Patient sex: F
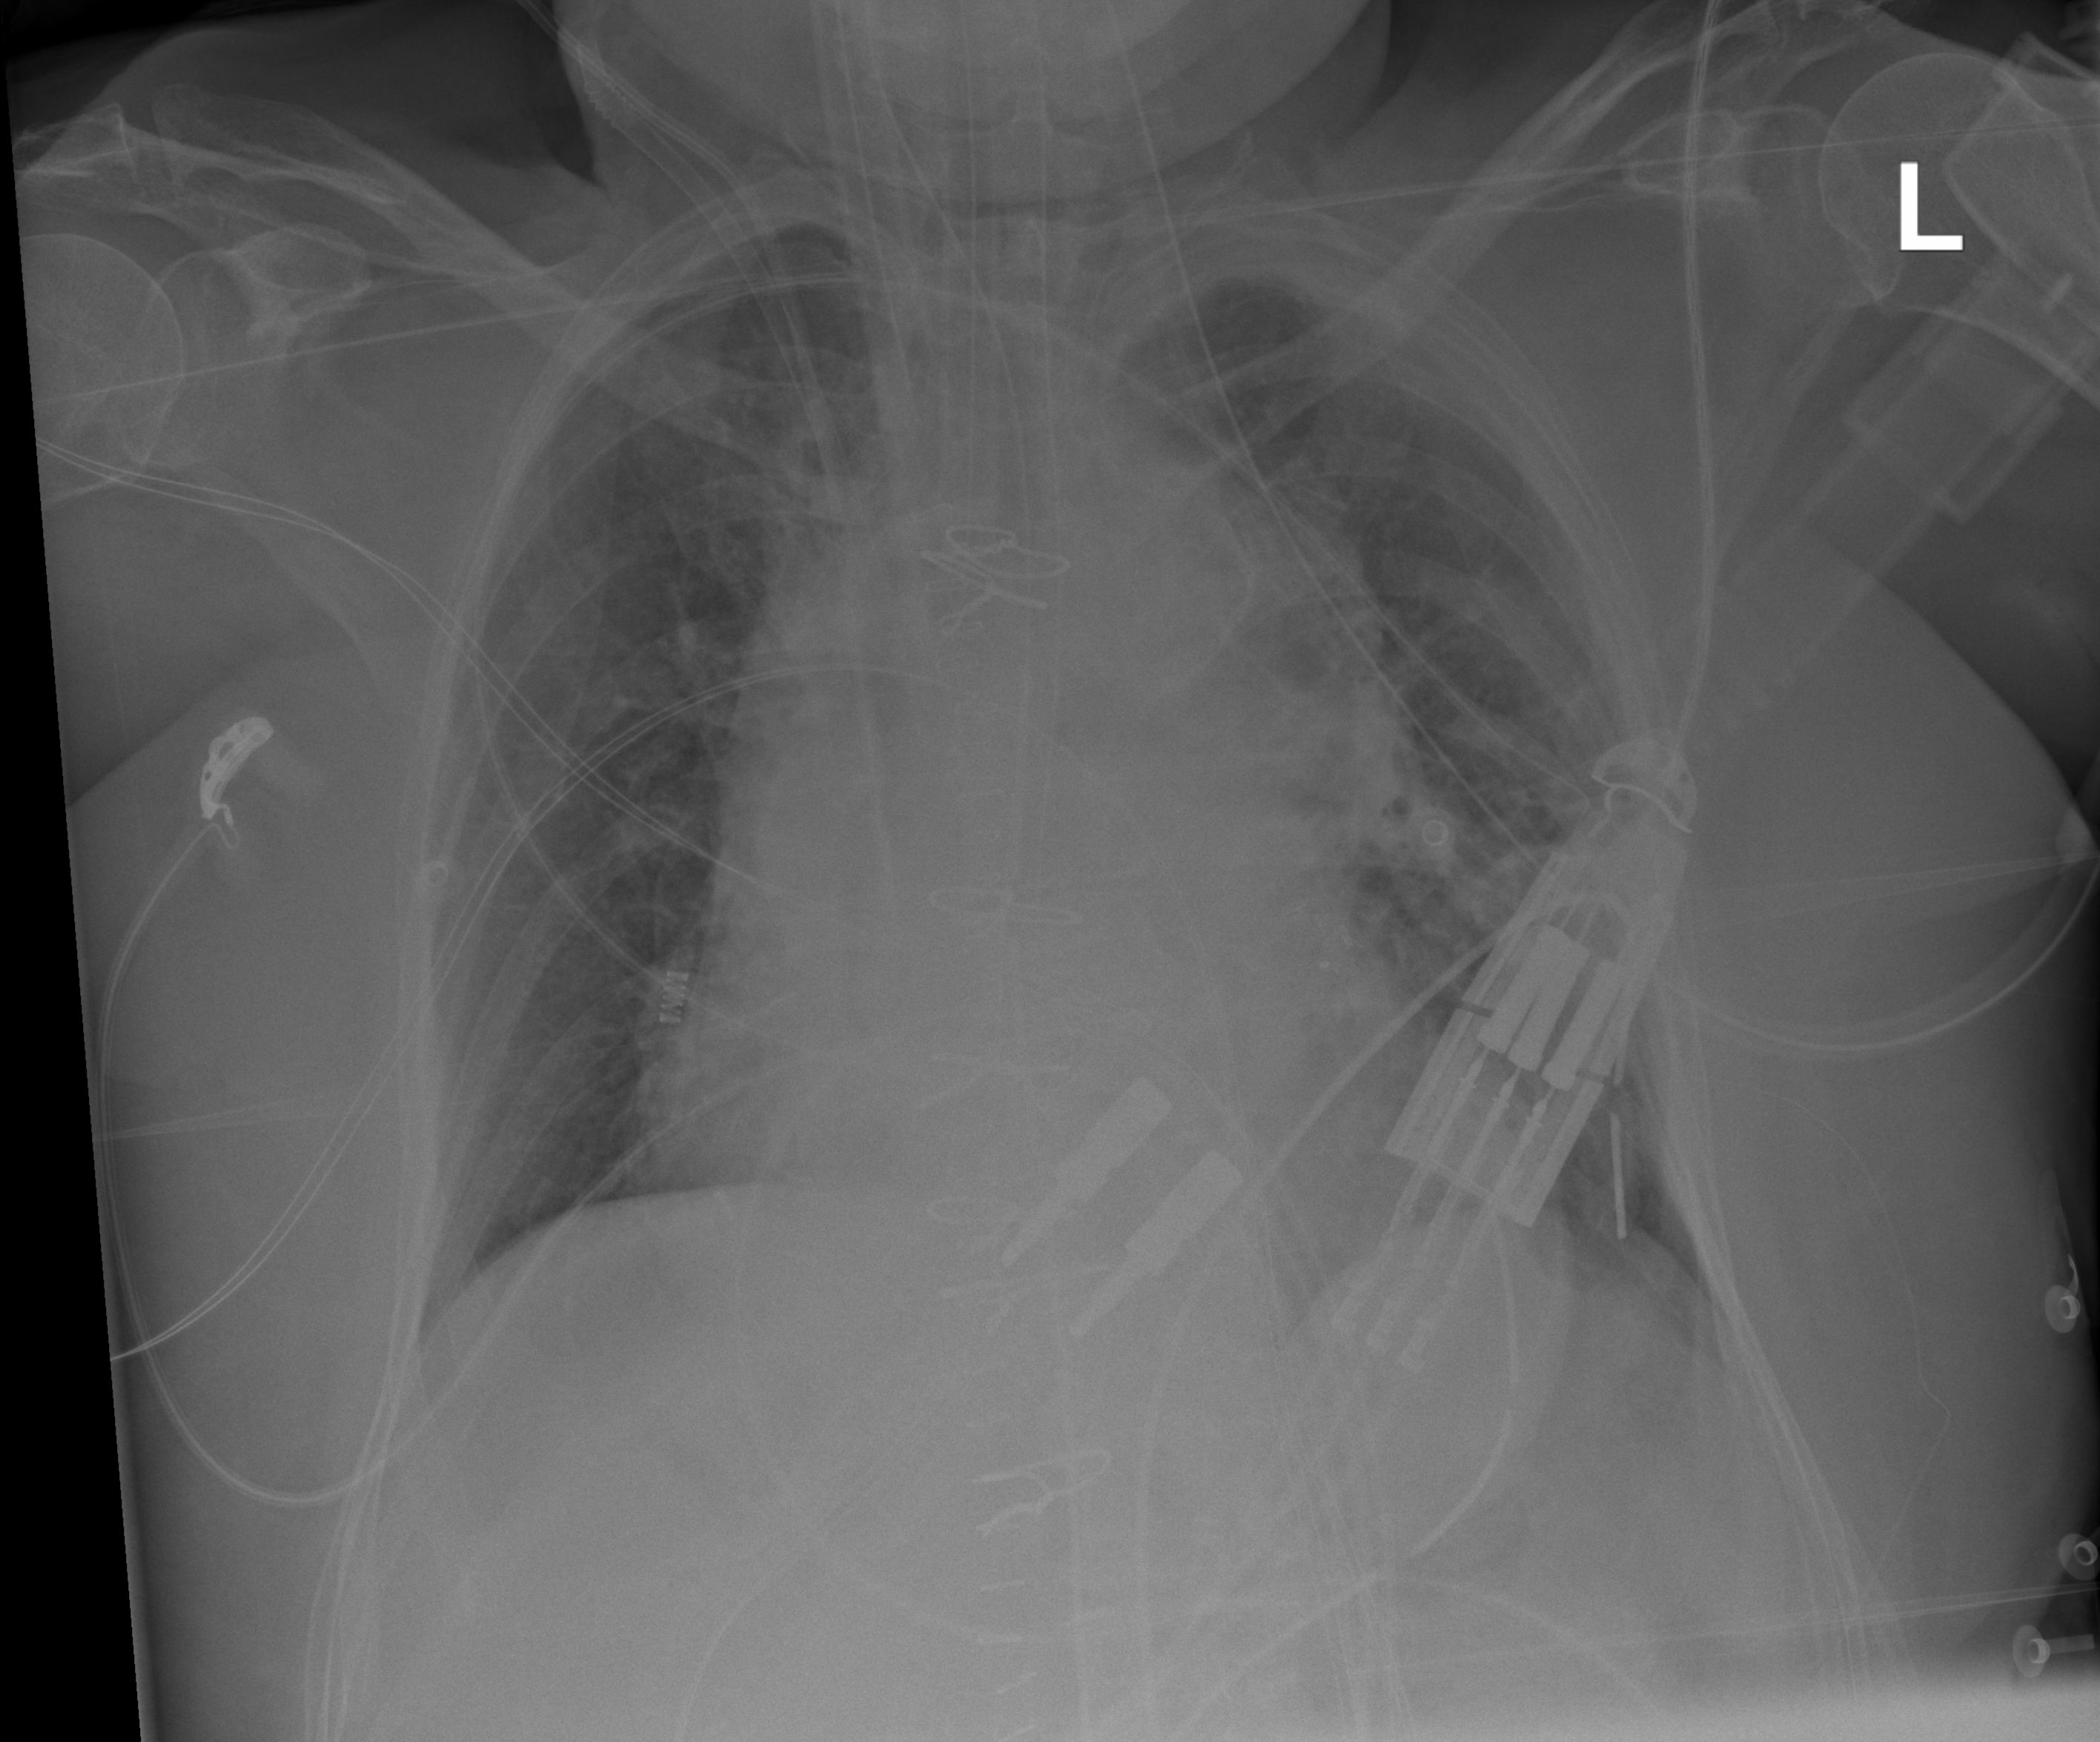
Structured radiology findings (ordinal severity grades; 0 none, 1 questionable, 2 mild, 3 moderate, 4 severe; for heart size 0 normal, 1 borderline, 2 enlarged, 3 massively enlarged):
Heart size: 2
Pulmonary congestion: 0
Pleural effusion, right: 0
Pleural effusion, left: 0
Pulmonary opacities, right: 0
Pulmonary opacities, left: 0
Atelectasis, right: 2
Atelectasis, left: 2